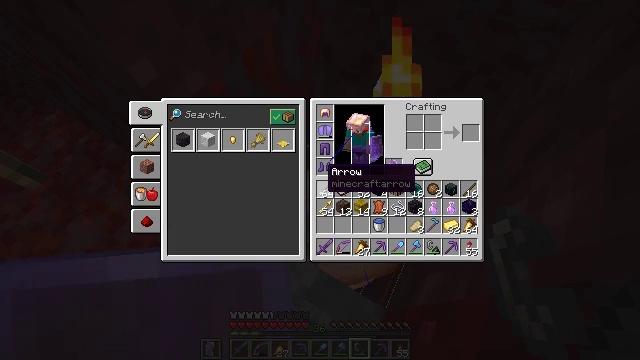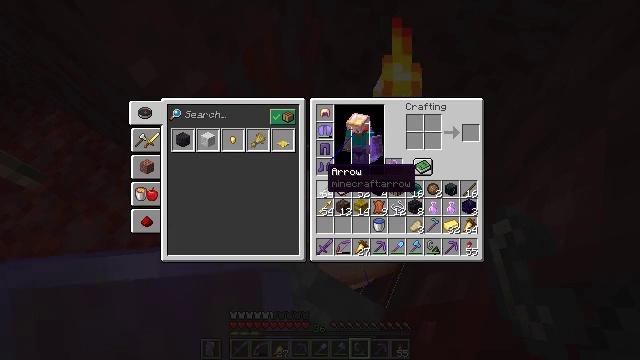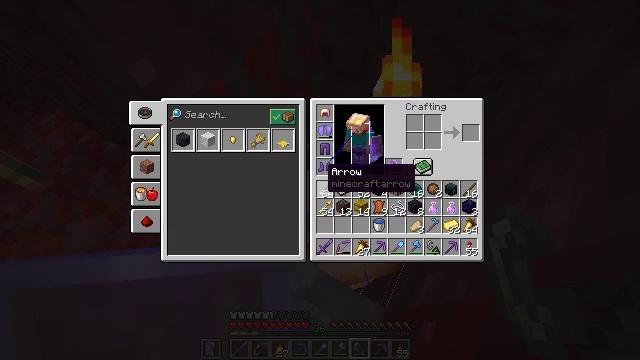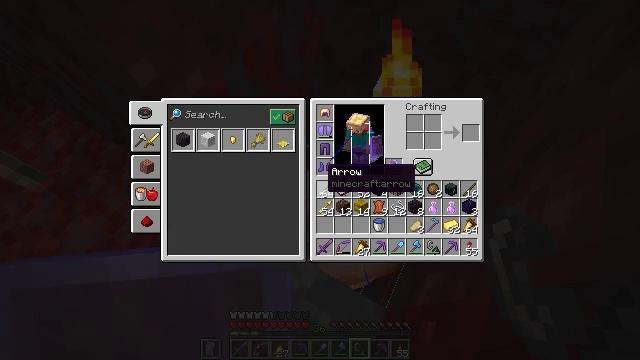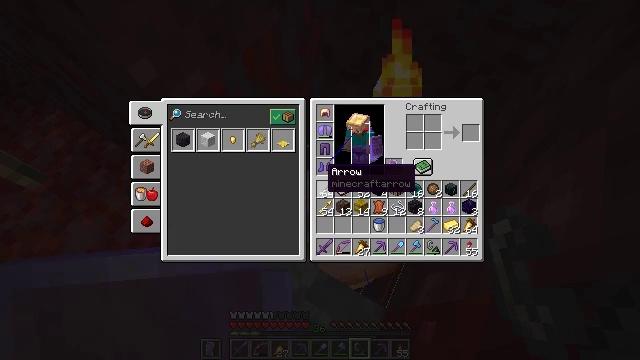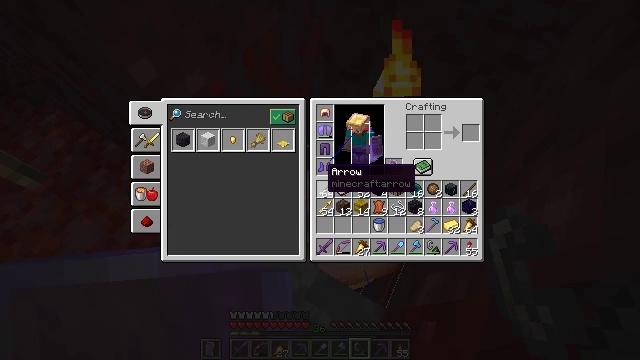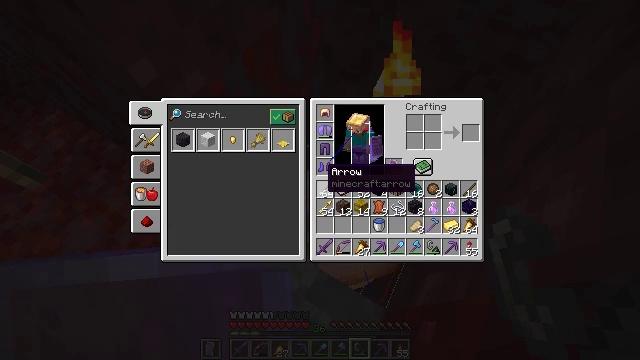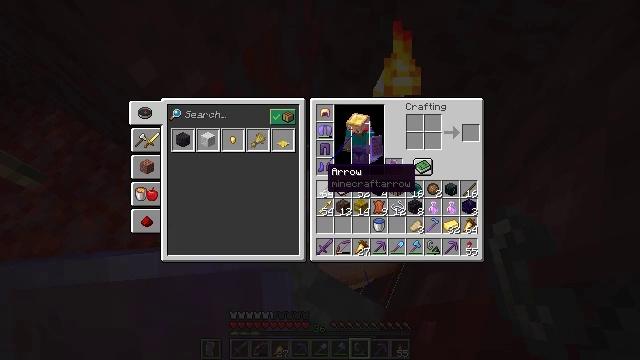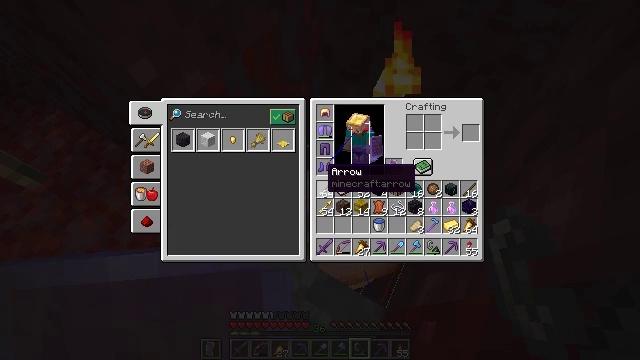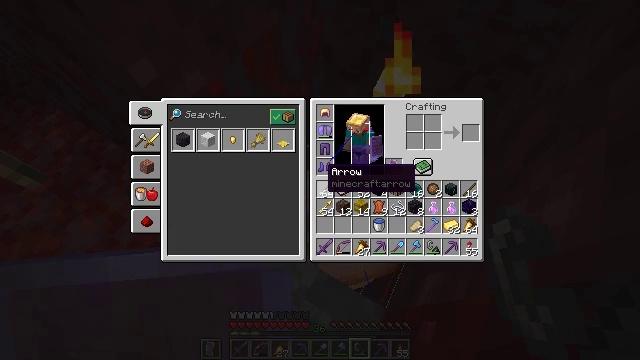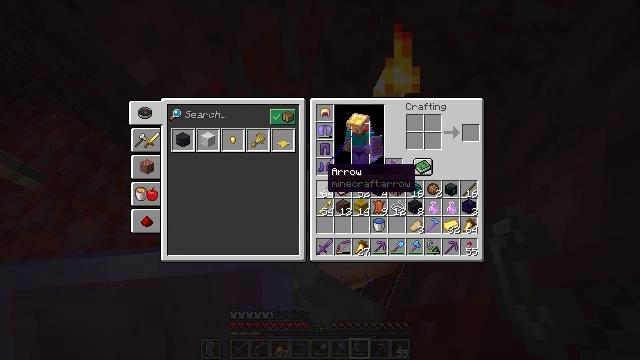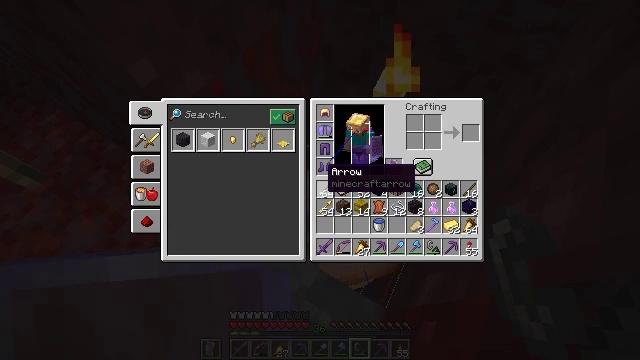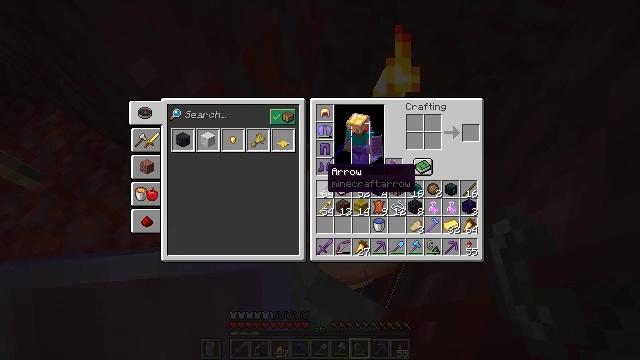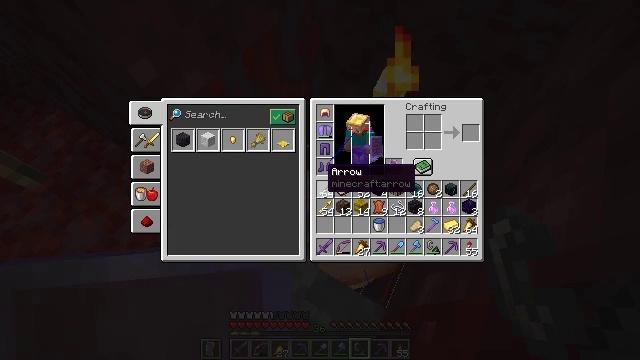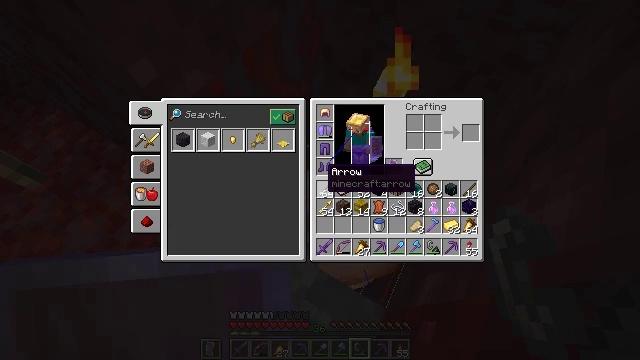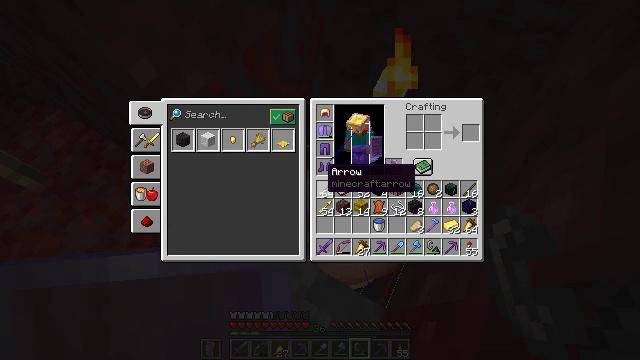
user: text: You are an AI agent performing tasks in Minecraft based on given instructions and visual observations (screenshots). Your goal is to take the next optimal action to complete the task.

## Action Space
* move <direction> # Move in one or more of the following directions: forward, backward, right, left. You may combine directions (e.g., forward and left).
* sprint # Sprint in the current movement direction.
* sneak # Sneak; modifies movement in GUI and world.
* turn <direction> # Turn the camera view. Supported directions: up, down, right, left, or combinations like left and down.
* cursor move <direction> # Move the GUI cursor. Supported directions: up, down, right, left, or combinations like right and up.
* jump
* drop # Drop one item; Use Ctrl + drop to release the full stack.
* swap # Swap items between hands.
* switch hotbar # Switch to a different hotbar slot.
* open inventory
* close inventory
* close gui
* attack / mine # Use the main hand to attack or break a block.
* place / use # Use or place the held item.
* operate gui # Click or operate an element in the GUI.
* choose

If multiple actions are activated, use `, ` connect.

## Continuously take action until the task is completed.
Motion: motion action
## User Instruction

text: Drop a fire charge.
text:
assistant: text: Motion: no_op
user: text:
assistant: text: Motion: no_op
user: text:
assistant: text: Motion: no_op
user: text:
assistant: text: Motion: no_op
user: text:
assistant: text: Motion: no_op
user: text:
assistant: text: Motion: no_op
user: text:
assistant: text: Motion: no_op
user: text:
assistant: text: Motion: no_op
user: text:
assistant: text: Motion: no_op
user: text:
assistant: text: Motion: no_op
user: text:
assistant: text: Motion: no_op
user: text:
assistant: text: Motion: no_op
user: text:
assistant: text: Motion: no_op
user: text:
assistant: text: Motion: no_op
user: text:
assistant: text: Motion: no_op
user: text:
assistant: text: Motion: no_op
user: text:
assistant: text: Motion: no_op
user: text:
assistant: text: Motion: no_op
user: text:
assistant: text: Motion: no_op
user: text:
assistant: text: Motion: no_op
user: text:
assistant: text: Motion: no_op
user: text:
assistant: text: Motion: cursor move right
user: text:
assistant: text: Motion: cursor move right
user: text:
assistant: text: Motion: cursor move right
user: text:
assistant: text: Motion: no_op
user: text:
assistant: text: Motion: no_op
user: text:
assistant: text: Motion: no_op
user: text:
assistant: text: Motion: no_op
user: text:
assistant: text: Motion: no_op
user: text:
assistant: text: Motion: no_op